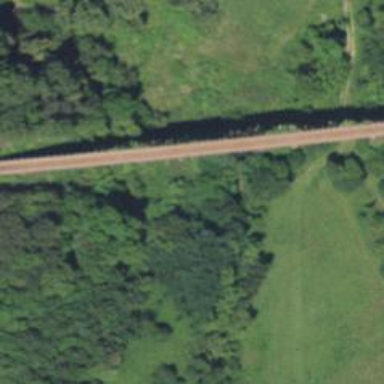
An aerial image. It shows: Railway bridge.